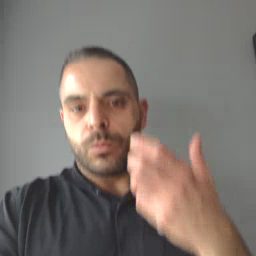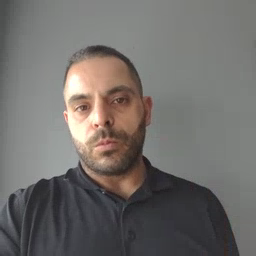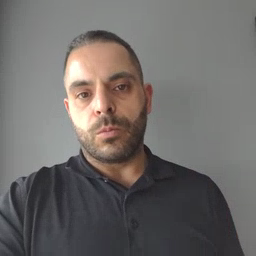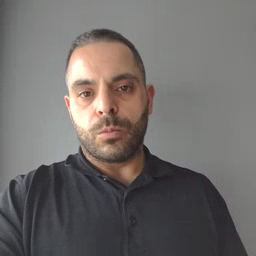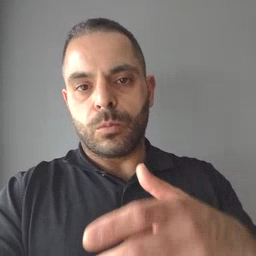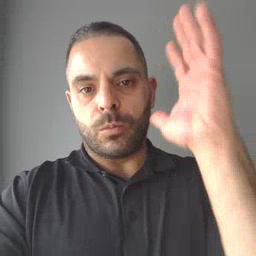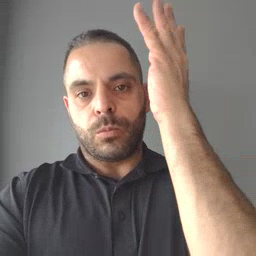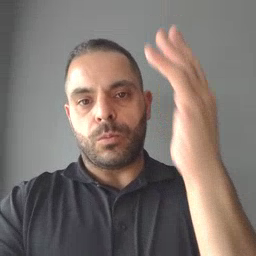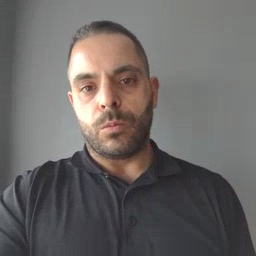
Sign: tree